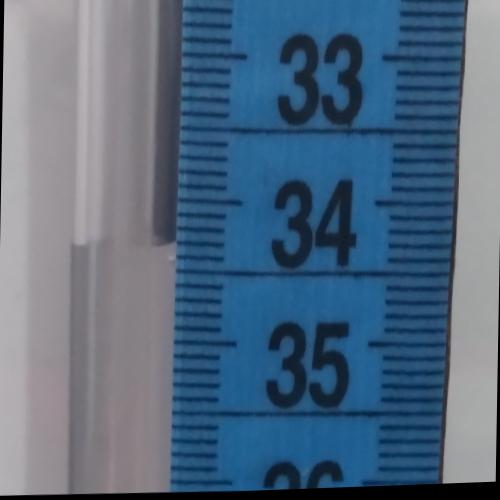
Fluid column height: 34.3 cm